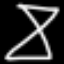
Label: hourglass